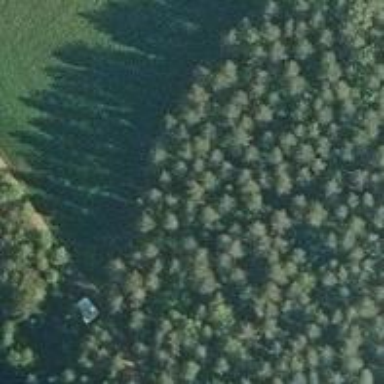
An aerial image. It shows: Forest area.